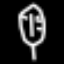
Label: leaf